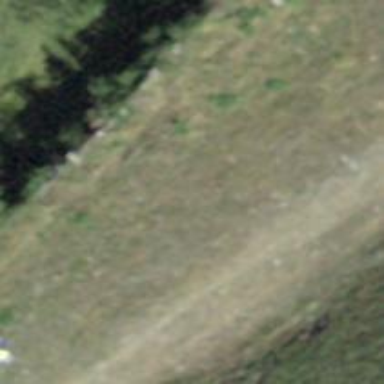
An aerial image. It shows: Downhill piste of intermediate difficulty.